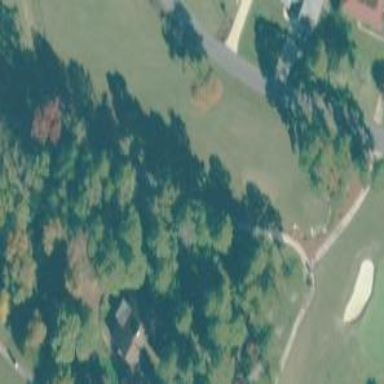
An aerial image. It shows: Path for both road and golf.